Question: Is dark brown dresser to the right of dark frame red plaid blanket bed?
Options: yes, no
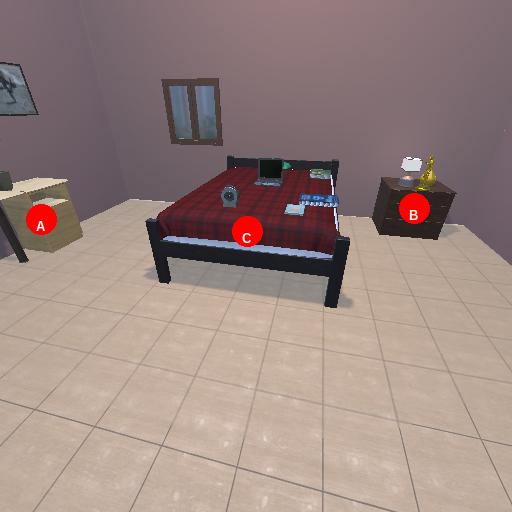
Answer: yes